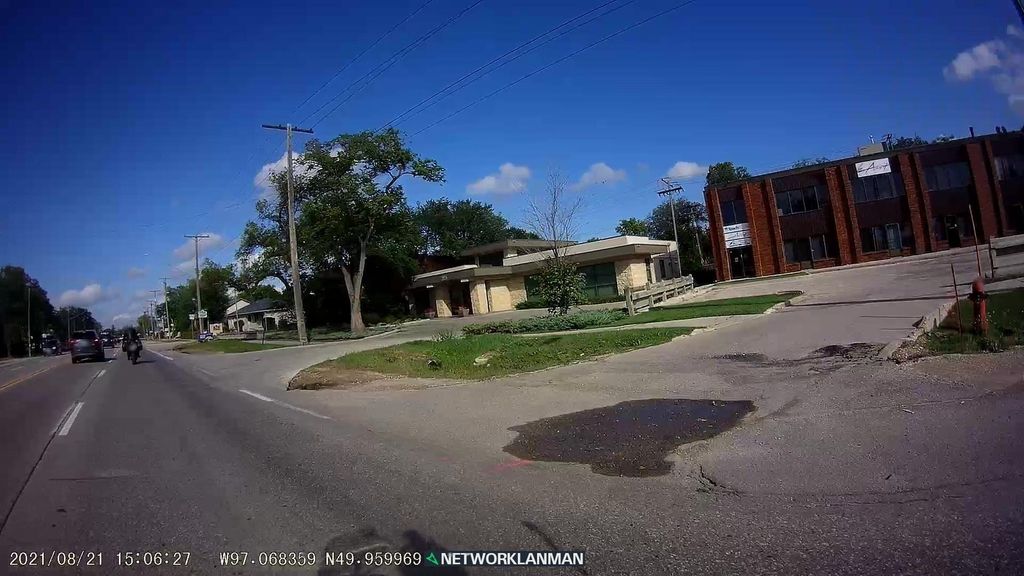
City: winnipeg